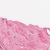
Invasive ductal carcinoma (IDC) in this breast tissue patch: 0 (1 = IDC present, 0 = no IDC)